Question: There's a mysterious whitespace along the right of my site in firefox (on both PC and Mac, latest versions) and I can't for the life of me figure out what's causing it.
This is what it looks like -
I've been searching the CSS for ages now trying to figure out if it's some margin or padding issue but I can't find anything.
Also, if I remove the div ID 'slider3' the issue seems to disappear, yet I can't figure out how this div is causing the whitespace, since it has no CSS applied to it - it's simply a container.
Here's my site <URL>
Here's some relevant code so the answer is useful for people later on.
'''
<div class="fullw">
<div class="sliderleft"></div>
<div class="sliderright"></div>
<div id="slider3">
<div class="quote">
<div class="centmid">
<h1 class="fronth">Hello</h1>
<h2 class="frontp">Welcome to Simpler Web</h2>
<h2 class="frontp2">We're an Edinburgh based Web<br> Design Agency</h2>
</div><!-- end div centmid -->
</div> <!-- end div quotes1 -->
<div class="quote2">
<div class="centmid">
<h2 class="frontb">We make wonderful, cross platform <br> accessible Websites </h2>
</div> <!-- end div centmid -->
</div> <!-- end div quotes2 -->
<div class="quote3">
<div class="centmid">
<h2 class="frontc">We can translate your ideas into reality </h2>
</div> <!-- end div centmid -->
</div><!-- end div quotes3 -->
</div> <!-- #slider3 -->
</div>
'''
CSS
/* The following styles are essential to the slider's functionality */
'''
.plusslider {
overflow: hidden;
position: relative;
padding-top: 140px; /* The height / width of the slider should never be set via the CSS. The padding increases the slider box-model while keeping it dynamic */
}
.plusslider-container { position: relative; }
/* Slides must have a set width - even though they may be dynamic. If no width is set on  slides, the default image size will be assumed */
div.child { width: 480px; }
.plusslider .child { float: left; }
/* PlusFader Specific (not needed with plustype:slider */
.plustype-fader .child { display: none; position: absolute; left: 0; top: 0; }
.plustype-fader .current { z-index: 5; }
/* End PlusFader Specific */
/* No-javascript fallback -- change "#slider" and "#slider2" identifiers as needed for your html */
#slider > * { display: none; }
#slider > *:first-child, #slider2 > *:first-child { display: block; }
/* End no-javascript fallback */
'''
/* End essential styles*/
/* The following styles are not essential for slider functionality. They are specific to the example content.
It is important to note that the fading effect does not work correctly with non-image content unless that
content area has a solid background (either a background image or a background-color, but not transparent).
'''
Slides to not have to be the same width or height, but if you'd like a consistent width and/or height, make sure to set that within the CSS! */
#slider .slide1 { padding-left: 40px; padding-right: 40px; margin-left: 0; margin-right: 0; }
#slider .slide1 { height: 210px; padding-top: 20px; padding-bottom: 20px; margin-top: 0; margin-bottom: 0; }
.slide1 { height: 500px; padding: 20px 40px; }
.slide1 h2 { color: #fff; font-size: 20px; margin: 0 0 20px 0; text-align: left; }
.slide1 p { border-left: 3px solid #fff; color: #fff; padding: 0 0 0 10px; }
.quote, .quote2, .quote3 { height:400px; padding: 20px 0; width: 980px; width: 100%; position: relative; }
.quote { background-image: url(../images/weare.png); background-position: center; background-repeat: no-repeat; }
.quote2 { background-image: url(../images/headlogosandroid.png); background-position: center; background-repeat: no-repeat; }
.quote3 { background-image: url(../images/ideafront.png); background-position: center; background-repeat: no-repeat; }
.plusslider a img { border: none; } /* Prevent blue borders in IE (not only does it look ugly, but it messes up spacing which breaks the "slider" type */
.plusslider-pagination { position: absolute; left: 0; bottom: 0; }
.plusslider-pagination li { float: left; list-style: none; margin-left: 5px; }
#slider3 {margin: 0; padding: 0;}
'''
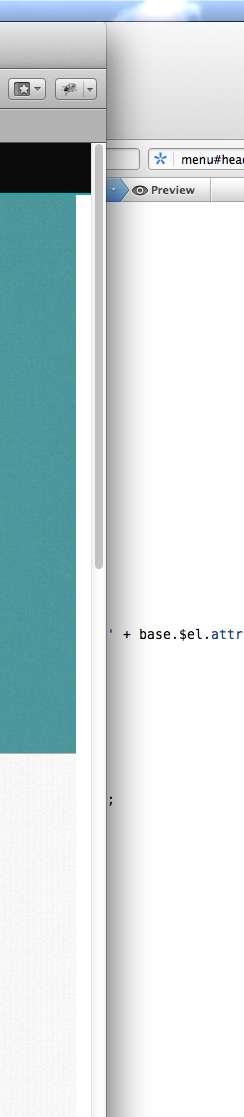
Answer: You have (in FF) exactly extra width that is exactly the width of the browser scrollbar.
Your starting (initial) (that animates) leaves a glitch of 17px:
cause it's animation maintains the DOM width that equals the 'screen width' without the right scrollbar (100% screen width).
After the page is fully loaded and the scrollbar is added to the page, it actually adds the 17px (to the 100%) width that were maintained by the animation.
Hope I put you in the right direction.
By the way, try to add:
'''
html {
overflow-y: scroll;
}
'''
and - if still needed - adjust the element width as I mentioned before.